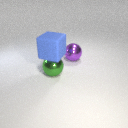
large green metal sphere to the left of large purple metal sphere